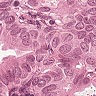
Metastatic tissue present: yes